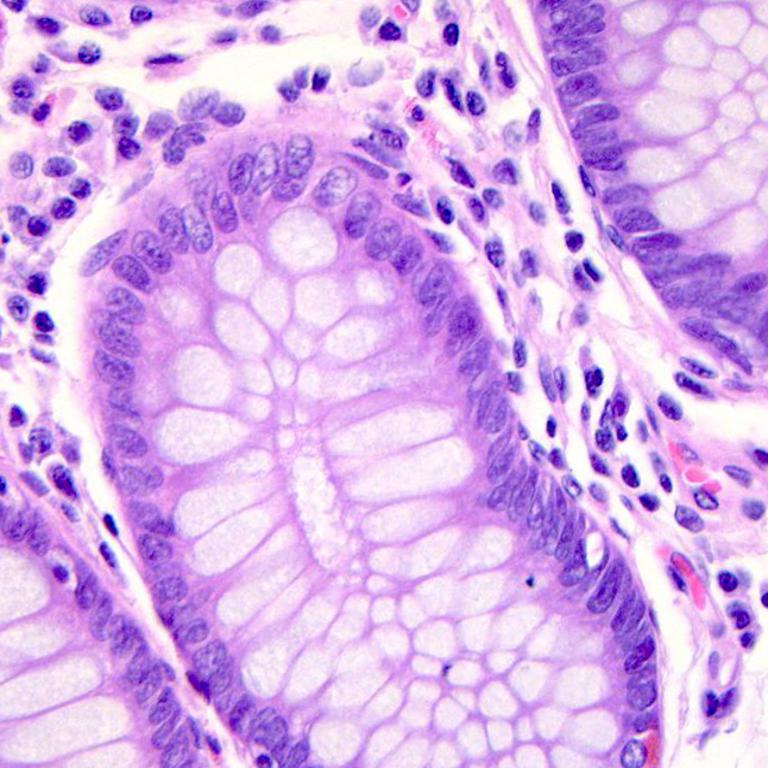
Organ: colon
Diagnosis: benign